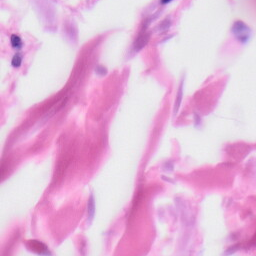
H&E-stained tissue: Skin